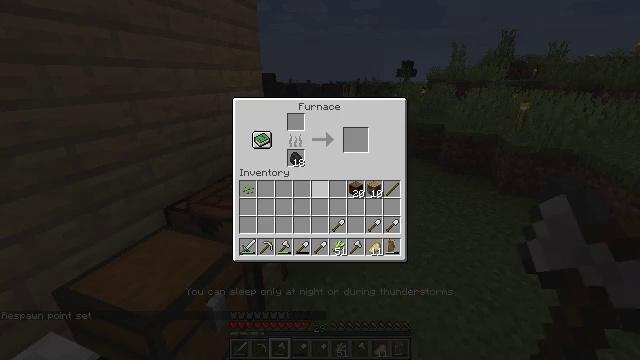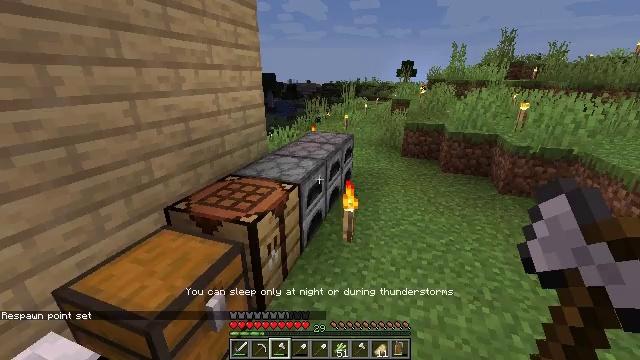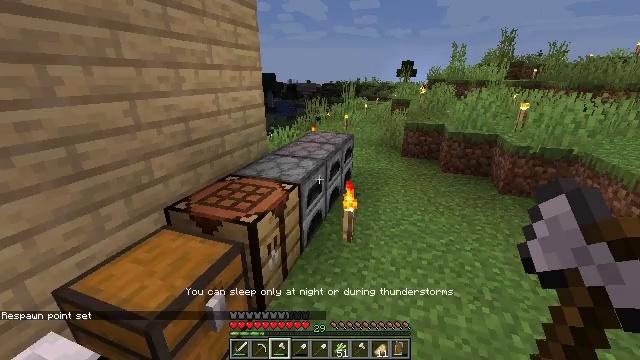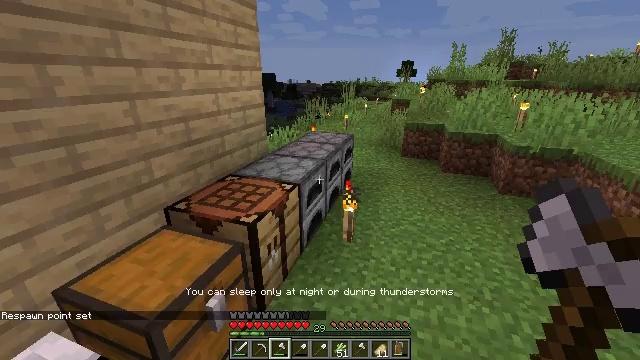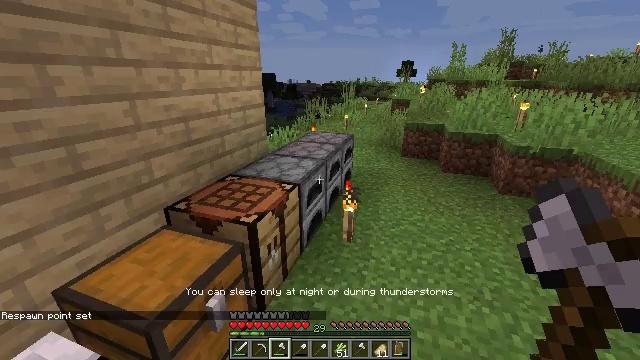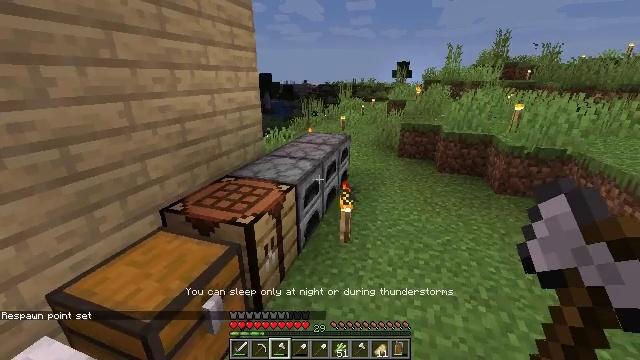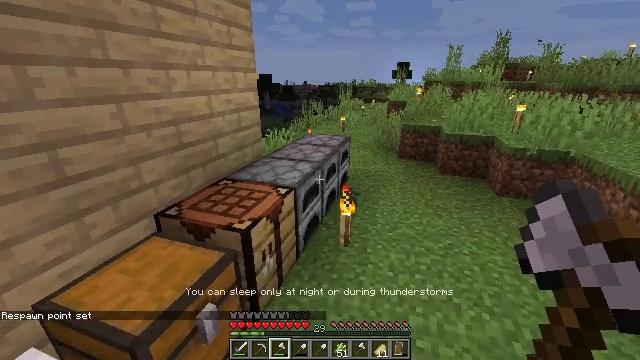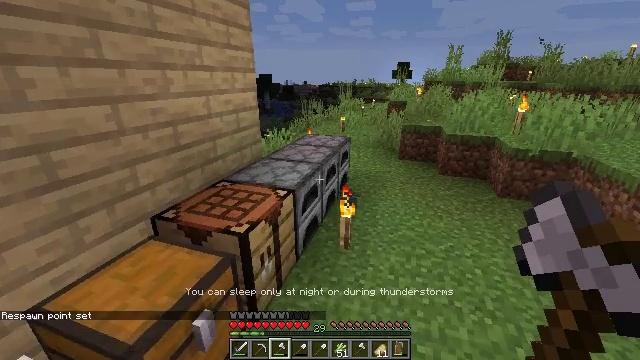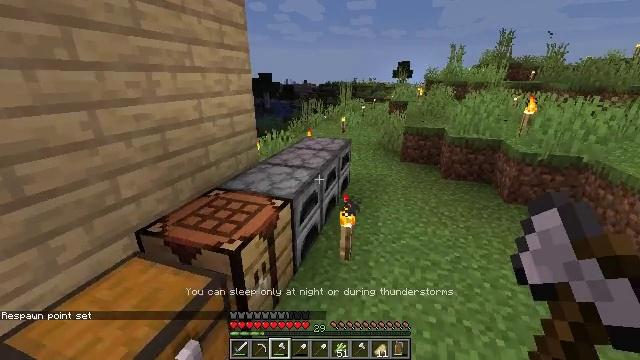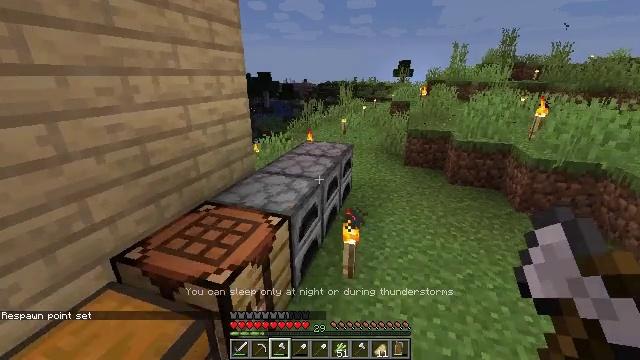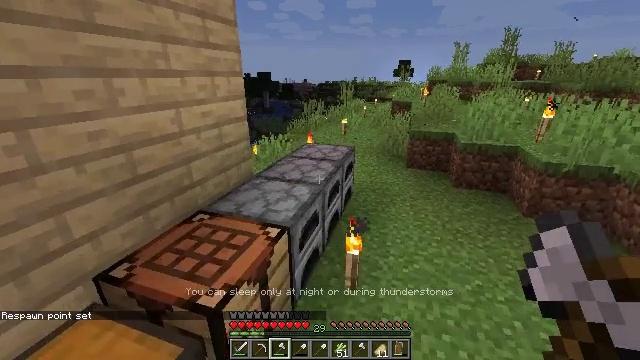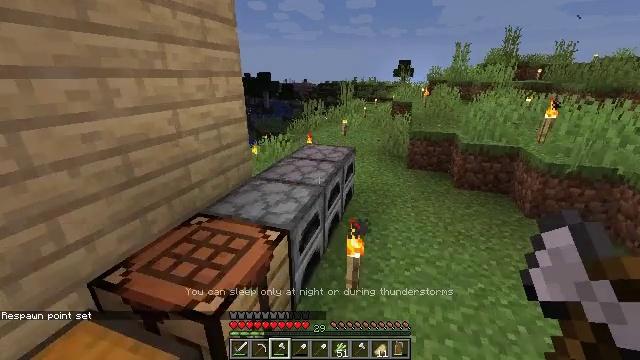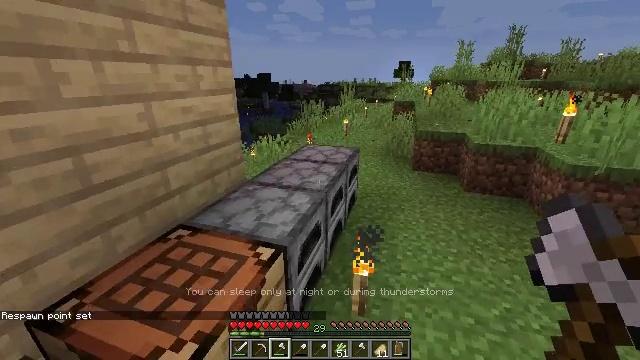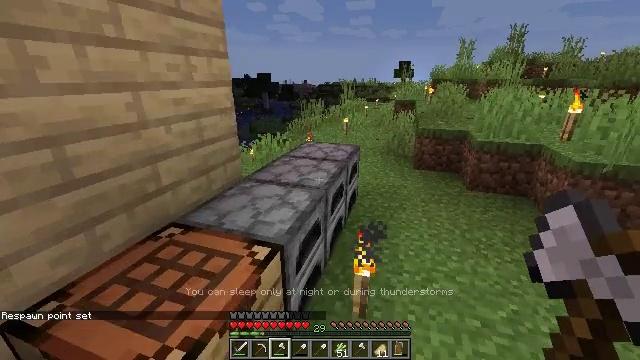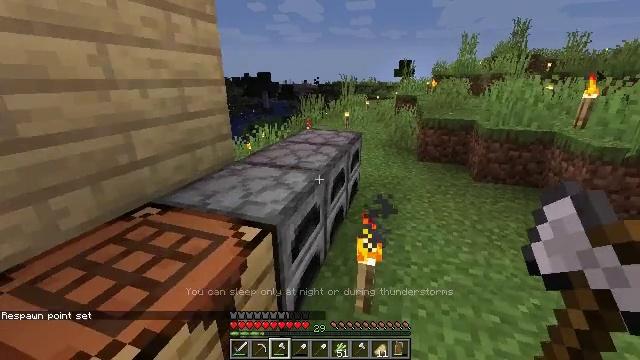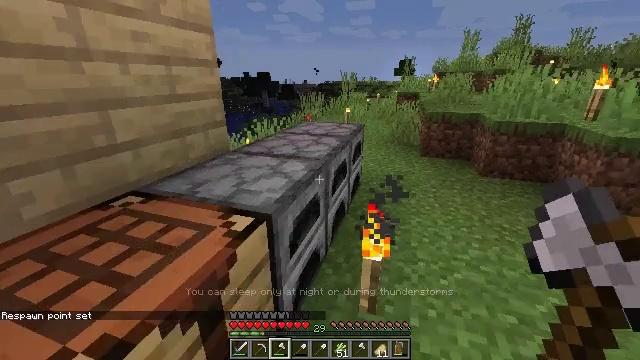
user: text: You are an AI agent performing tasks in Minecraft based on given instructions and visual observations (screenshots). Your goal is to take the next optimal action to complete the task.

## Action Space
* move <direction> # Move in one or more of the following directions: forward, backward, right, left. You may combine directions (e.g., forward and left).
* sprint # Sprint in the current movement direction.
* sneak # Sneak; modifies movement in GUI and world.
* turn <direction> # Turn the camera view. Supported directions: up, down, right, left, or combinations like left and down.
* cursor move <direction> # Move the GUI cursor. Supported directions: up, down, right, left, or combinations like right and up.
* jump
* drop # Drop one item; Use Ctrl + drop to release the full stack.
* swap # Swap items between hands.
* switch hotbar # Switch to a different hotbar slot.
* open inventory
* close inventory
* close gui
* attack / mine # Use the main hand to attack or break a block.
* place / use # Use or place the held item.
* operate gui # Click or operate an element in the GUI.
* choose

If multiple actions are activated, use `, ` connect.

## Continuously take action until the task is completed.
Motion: motion action
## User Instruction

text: Attack the black bed to recycle it.
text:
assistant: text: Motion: no_op
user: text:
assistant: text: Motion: no_op
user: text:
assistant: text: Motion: no_op
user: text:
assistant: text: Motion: no_op
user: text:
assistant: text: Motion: no_op
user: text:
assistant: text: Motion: move forward
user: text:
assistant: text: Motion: move forward
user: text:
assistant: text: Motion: move forward
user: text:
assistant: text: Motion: move forward
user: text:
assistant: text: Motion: move forward
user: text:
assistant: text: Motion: move forward
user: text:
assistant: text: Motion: move forward
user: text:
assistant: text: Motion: move forward
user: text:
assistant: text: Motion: move forward
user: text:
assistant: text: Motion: move forward
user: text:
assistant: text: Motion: move forward
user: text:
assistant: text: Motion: move forward
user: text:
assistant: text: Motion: move forward
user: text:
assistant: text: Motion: move forward
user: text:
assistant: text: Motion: move forward
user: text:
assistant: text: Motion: move forward, turn left
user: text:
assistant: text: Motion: turn left and down
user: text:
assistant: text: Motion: turn left and down
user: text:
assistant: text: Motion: turn left and down, use / place
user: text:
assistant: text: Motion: use / place
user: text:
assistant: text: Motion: use / place
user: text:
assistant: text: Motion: no_op
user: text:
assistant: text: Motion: no_op
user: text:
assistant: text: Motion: no_op
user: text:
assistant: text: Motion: no_op